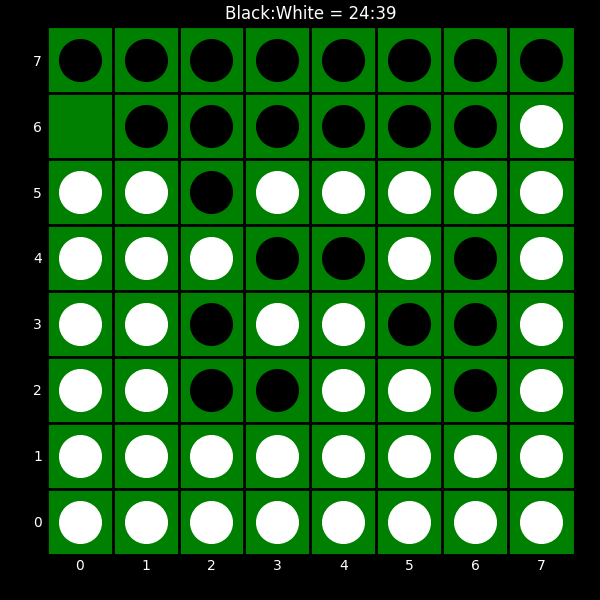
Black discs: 24
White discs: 39